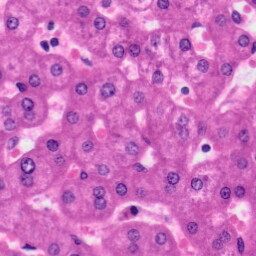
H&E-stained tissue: Liver